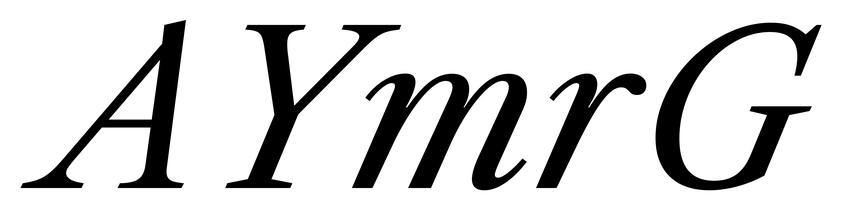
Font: LibreCaslonText-Italic_Italic